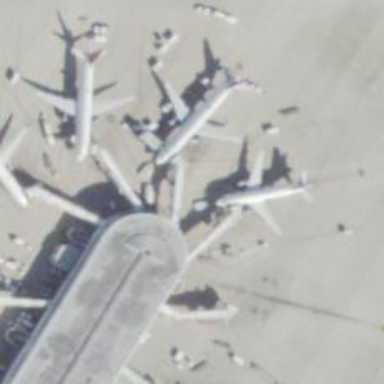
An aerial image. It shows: Airport gate.